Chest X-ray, AP view. Patient: 51 years old, sex F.
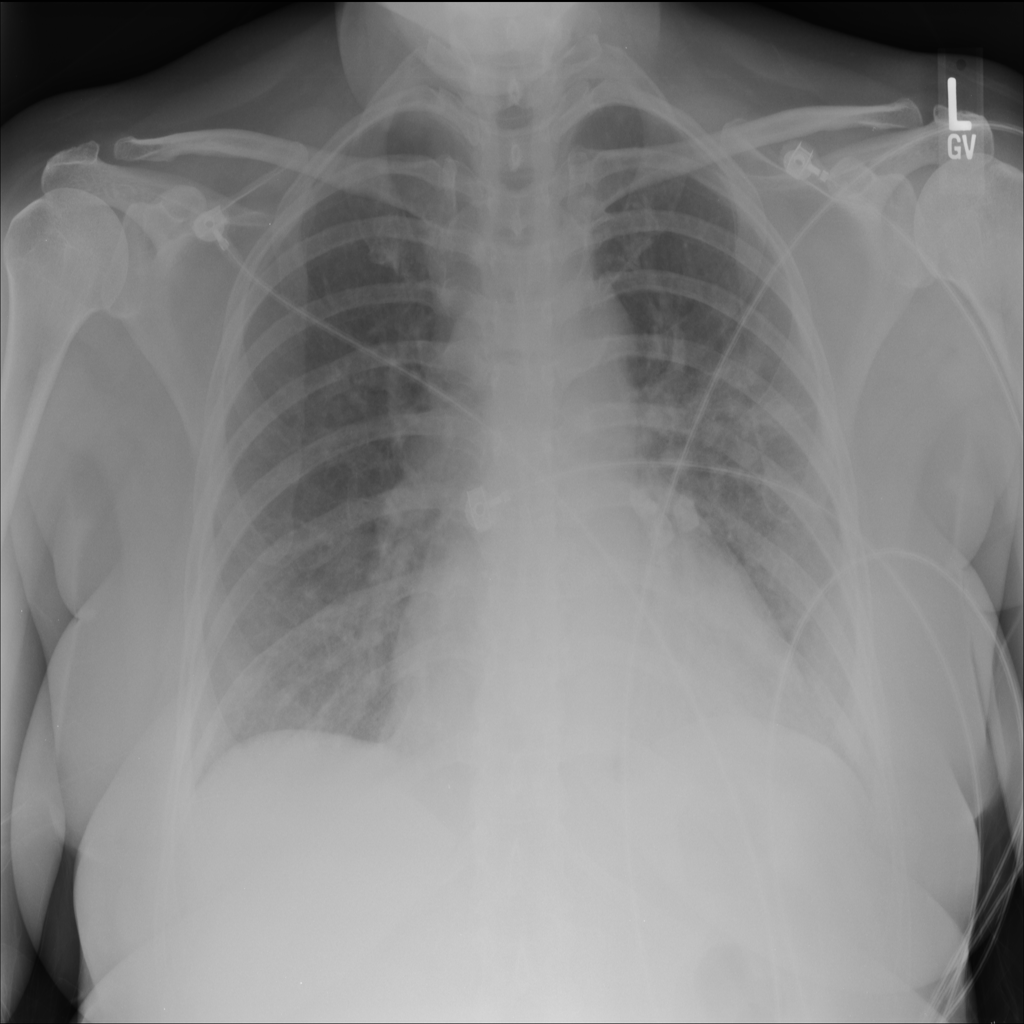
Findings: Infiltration